Question: What is meant by EGit when it displays a number in parenthesis in Package Explorer next to the project name, and a source folder name, but nowhere below?
e.g. notice the number (16):

I have checked out a tag from GIT (HEAD detached state). I don't have any local changes - neither committed or uncommitted.
If that's of relevance, it's a Gerrit repository, in Eclipse Kepler SR1 (Build id: 20130919-0819)
And I don't see a match with the configuration (I am using the default one) under Preferences | Team | GIt | Label Decorations | Projects:
'''
{dirty:>} {name} [{repository} {branch}{ branch_status}]
'''
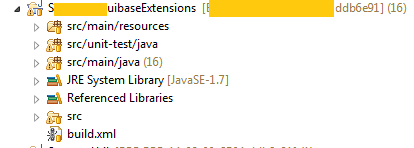
Answer: It's not from EGit.
Note that it's also on 'src/main/java'. I would guess it's from Findbugs or Checkstyle or another plug-in.